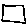
Label: square